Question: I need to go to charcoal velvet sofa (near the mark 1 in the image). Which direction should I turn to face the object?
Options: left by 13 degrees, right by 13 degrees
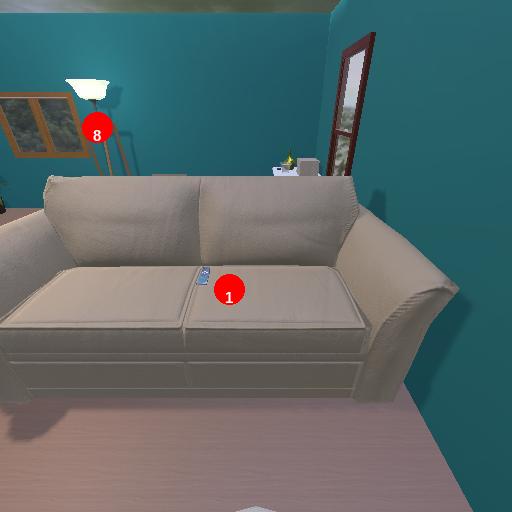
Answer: left by 13 degrees